Question: I am after recommendations of what dijit widget I can use for the screenshot below. Our users will need to add another row.

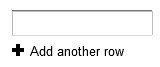
Answer: Can use
'''
function createRow(ParentNode) {
require(["dojo/_base/parser", "dojo/dom-construct"], function(parser, domConstruct){
var div = dojo.create("div", { 'data-dojo-type' : 'dijit.form.TextBox' }, ParentNode);
parser.parse(div);
};
}
'''
Or
'''
function createRow(ParentNode) {
var row = new dijit.form.TextBox( { /* params */ } );
row.placeAt(ParentNode);
row.startup();
}
'''
With
'''
<div id="parent">
<div data-dojo-type="dijit.form.TextBox"></div>
</div>
<div
data-dojo-type="dijit.form.Button"
data-dojo-props="onClick: function() { createRow('parent'); }"
></div>
'''